Field crop: maize
Growth stage: 2
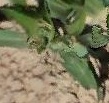
Species: maize